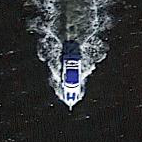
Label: civil